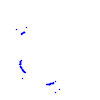
Particle: kaon